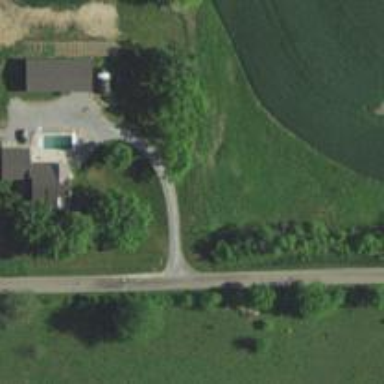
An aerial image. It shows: Driveway leading to service road.